Aerial crown-view tile of a tropical tree (Barro Colorado Island, Panama), acquired 20250915:
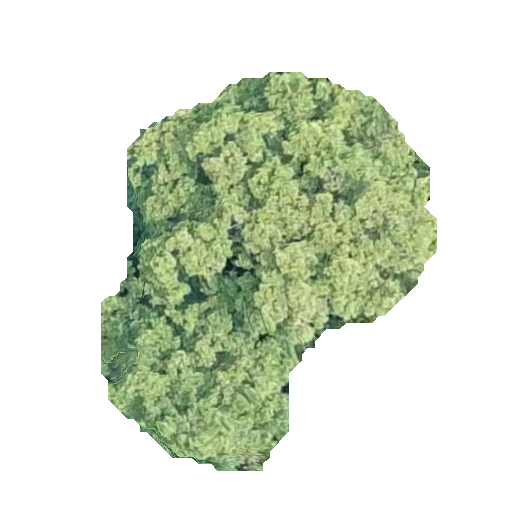
Species: Brosimum alicastrum
GBIF accepted scientific name: Brosimum alicastrum
Crown area: 128.678 m²